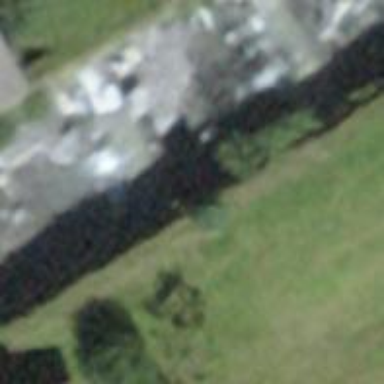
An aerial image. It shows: Retaining wall.